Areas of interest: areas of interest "Commercial service"
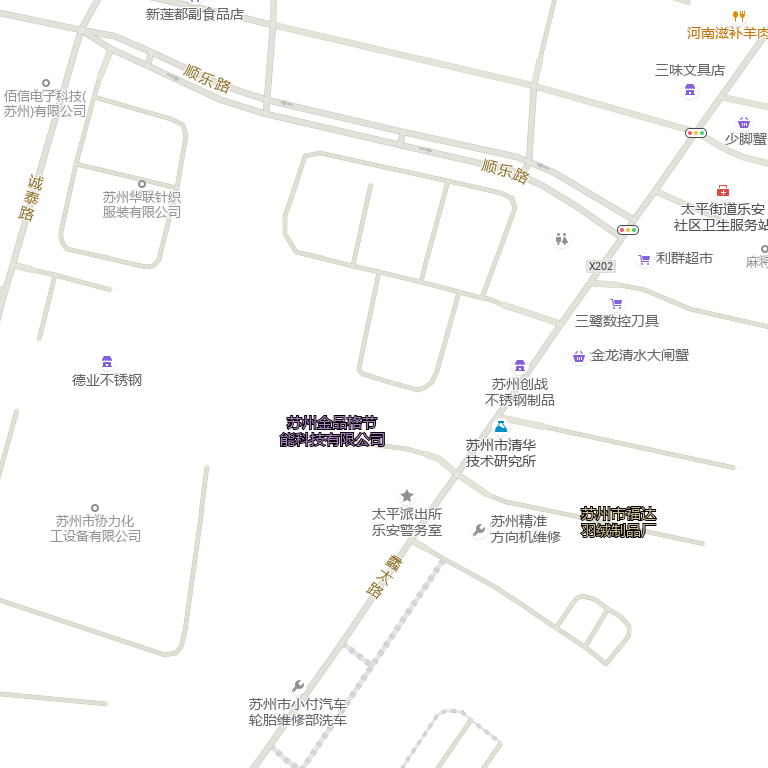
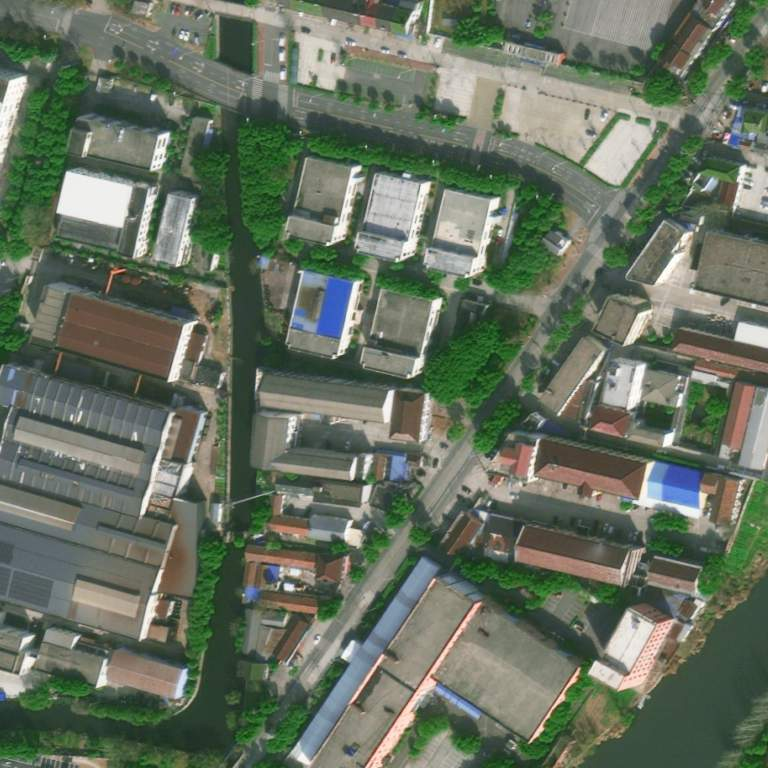